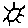
Label: sun